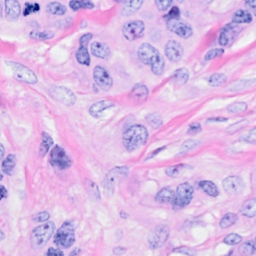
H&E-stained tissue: Breast